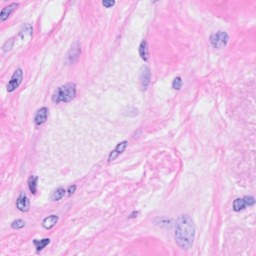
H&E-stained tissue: Breast